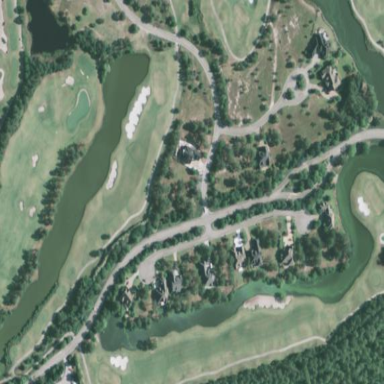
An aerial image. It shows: Scenic view of water hazard on golf course. The natural water feature adds beauty to the landscape.